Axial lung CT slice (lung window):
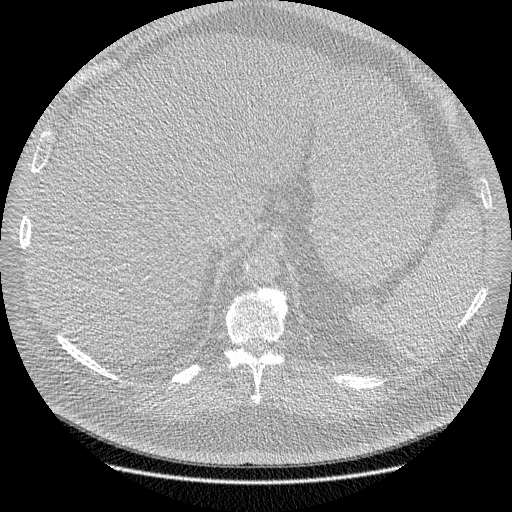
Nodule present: no